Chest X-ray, AP view. Patient: 49 years old, sex F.
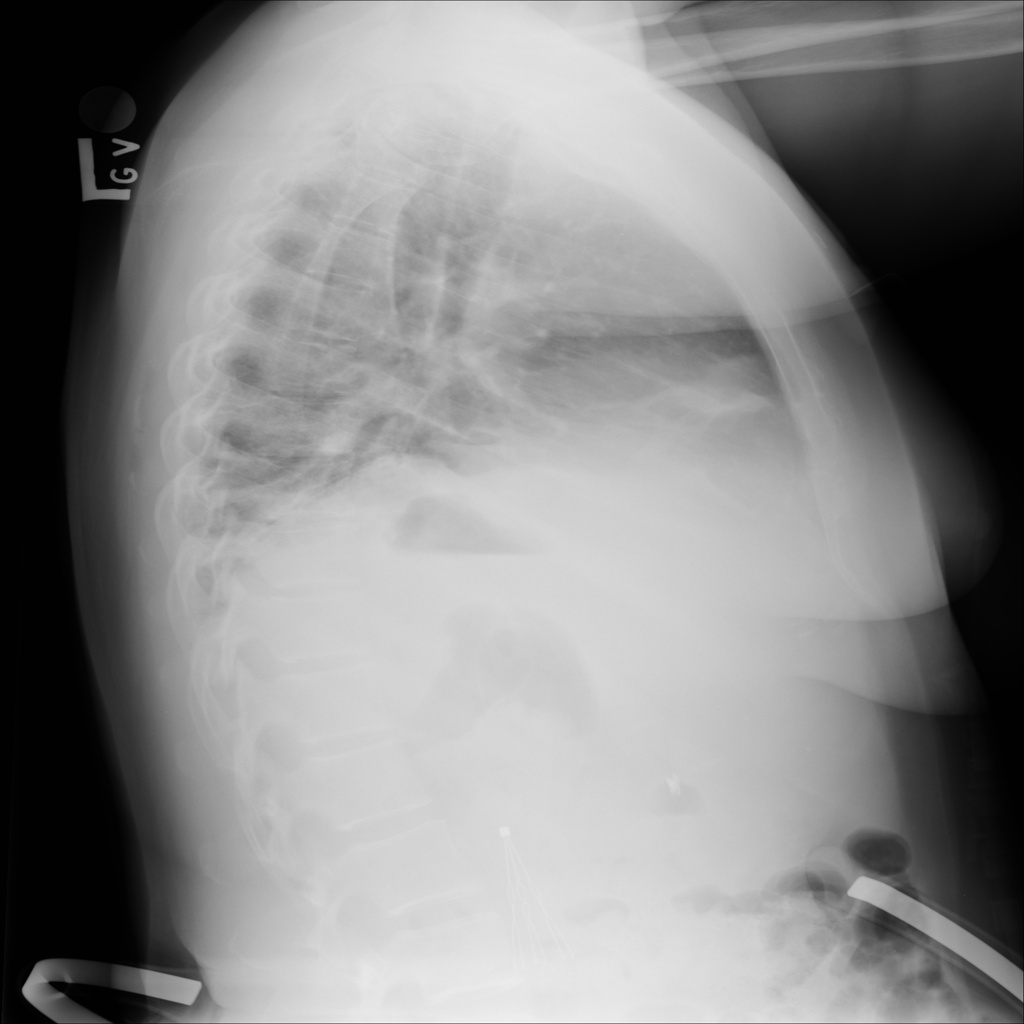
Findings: Atelectasis, Effusion